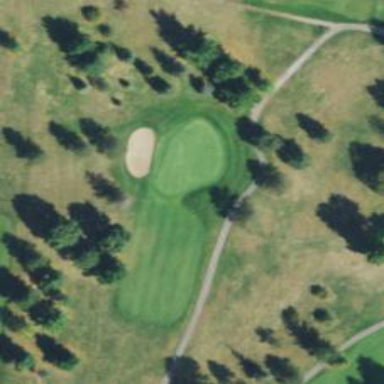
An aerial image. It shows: Golf hole.